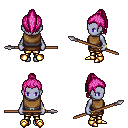
a pixel art fantasy rpg character, female body template, dark elf, purple skin, leather chest armor, gold greaves, pink long topknot hairstyle, bracelets, gold boots, spear, four views (front, back, left, right), 2x2 character sprite sheet, small pixel art, hard edges, no anti-aliasing